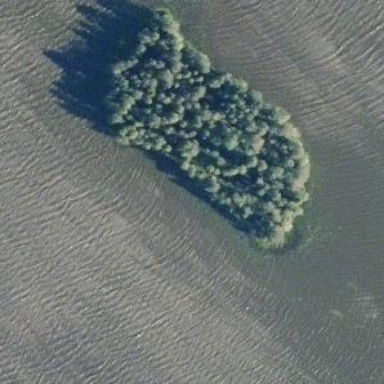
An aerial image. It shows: Islet.